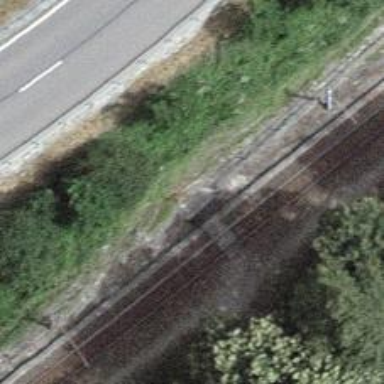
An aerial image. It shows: Railway crossing.